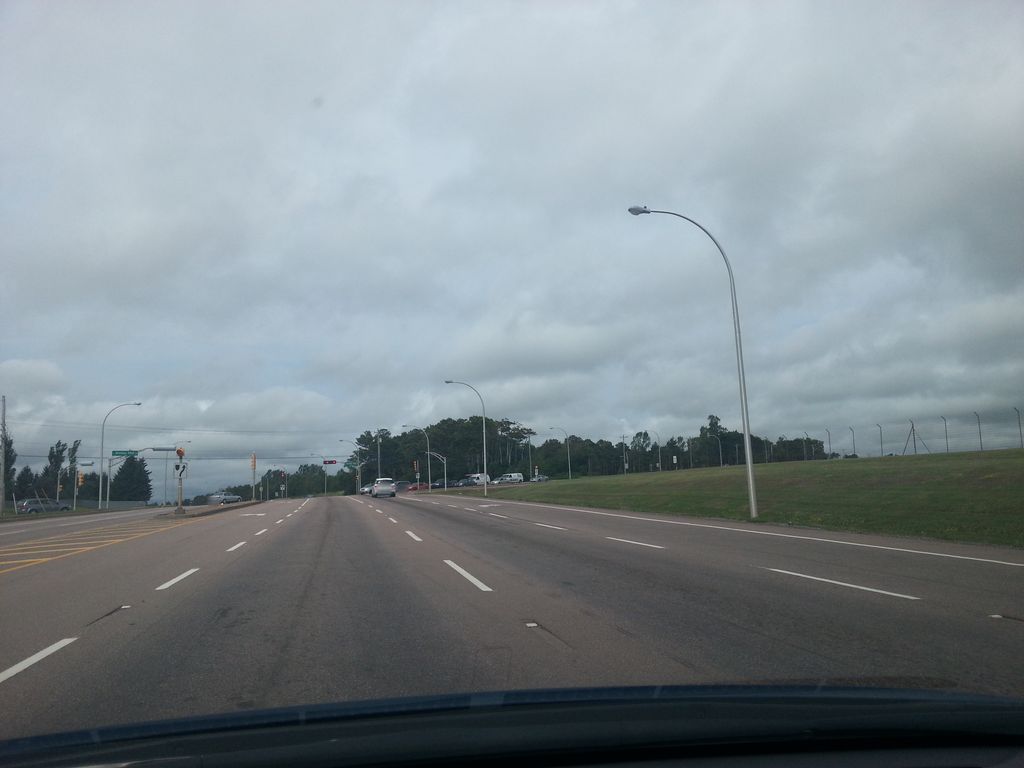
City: charlottetown